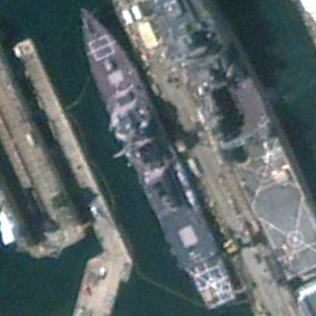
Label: destroyer